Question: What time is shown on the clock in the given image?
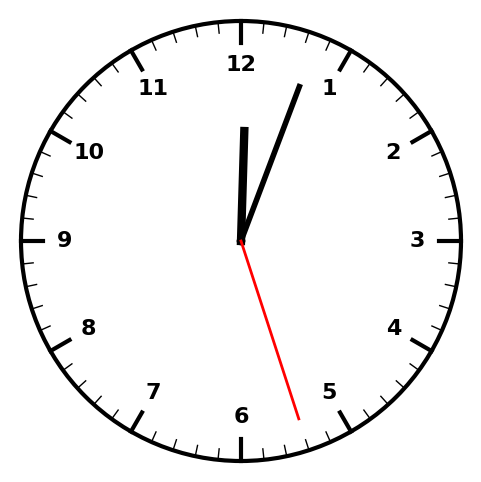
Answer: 12:03:27